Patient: sex M, age 57
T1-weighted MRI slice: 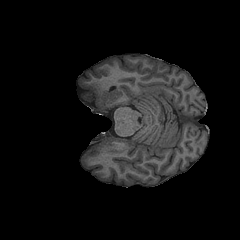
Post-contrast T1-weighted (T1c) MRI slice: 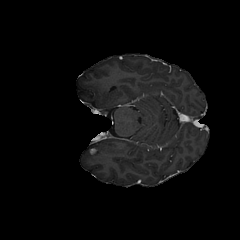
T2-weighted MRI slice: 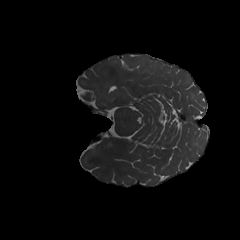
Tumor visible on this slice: yes
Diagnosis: Glioblastoma, IDH-wildtype
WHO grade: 4